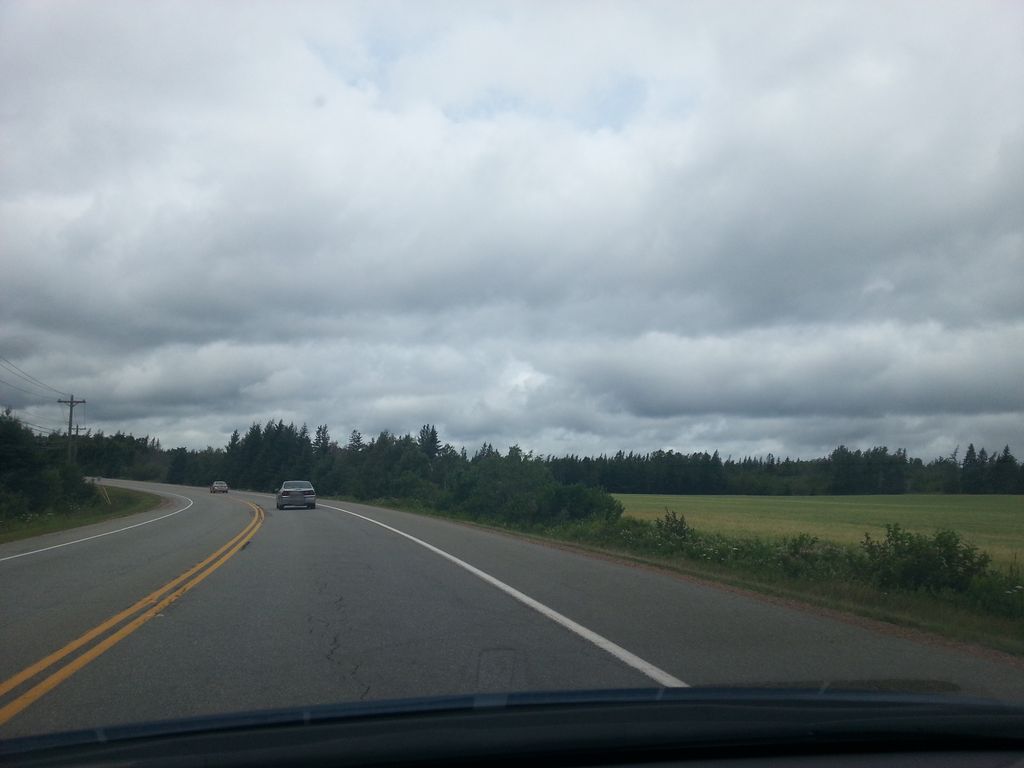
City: charlottetown